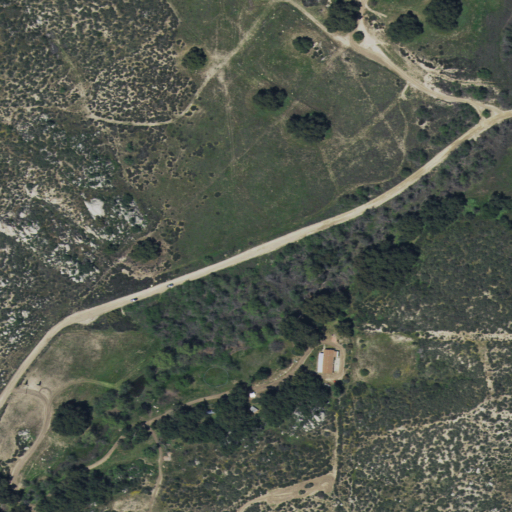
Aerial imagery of valley in California named Weber Valley containing shrub, grassland, open development, woody wetlands, mixed forest, and herbaceous wetlands